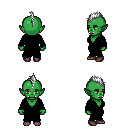
a pixel art fantasy rpg character, female body template, orc, green skin, black robe, red pants, white mohawk hairstyle, maroon shoes, four views (front, back, left, right), 2x2 character sprite sheet, small pixel art, hard edges, no anti-aliasing